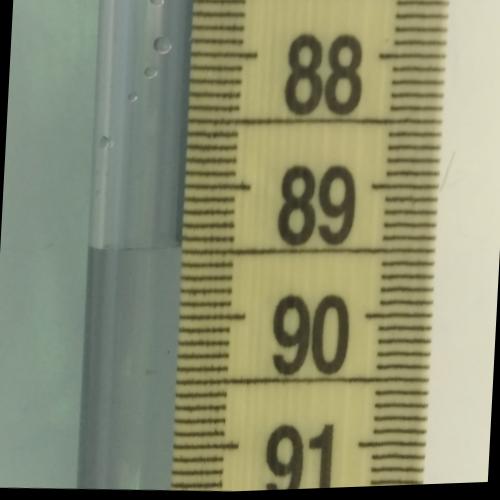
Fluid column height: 89.5 cm